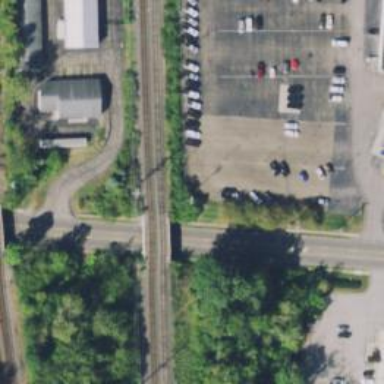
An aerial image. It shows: Railway bridge over siding.